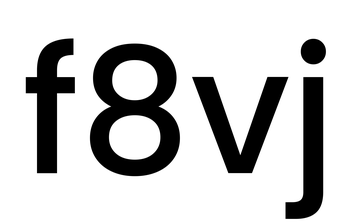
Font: Poppins-Medium